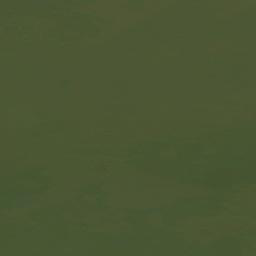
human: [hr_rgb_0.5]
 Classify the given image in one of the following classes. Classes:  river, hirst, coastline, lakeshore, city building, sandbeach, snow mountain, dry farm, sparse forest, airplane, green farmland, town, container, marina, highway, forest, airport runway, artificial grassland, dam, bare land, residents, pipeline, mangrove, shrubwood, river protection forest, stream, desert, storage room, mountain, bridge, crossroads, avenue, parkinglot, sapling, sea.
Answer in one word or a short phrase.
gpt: sea